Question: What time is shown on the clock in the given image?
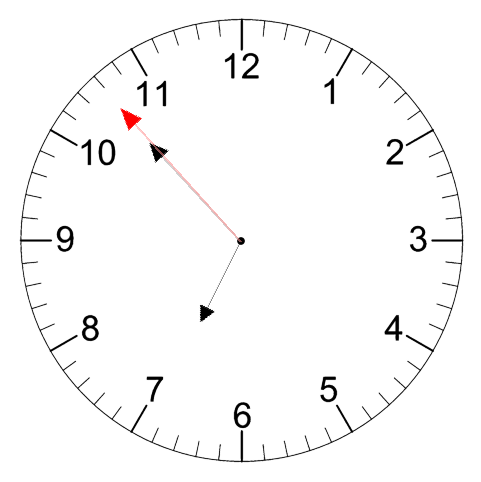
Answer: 06:52:53